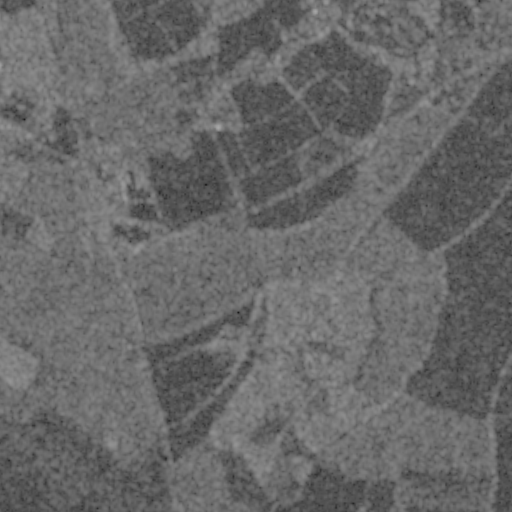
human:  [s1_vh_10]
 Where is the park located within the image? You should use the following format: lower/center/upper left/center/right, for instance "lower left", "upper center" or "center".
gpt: The park is located in the upper of the image.
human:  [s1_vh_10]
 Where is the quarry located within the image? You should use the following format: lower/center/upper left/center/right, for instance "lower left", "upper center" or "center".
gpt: The quarry is located in the center of the image.
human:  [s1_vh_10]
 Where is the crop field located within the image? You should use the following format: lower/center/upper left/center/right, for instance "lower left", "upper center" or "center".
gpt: There is no crop field in the image.

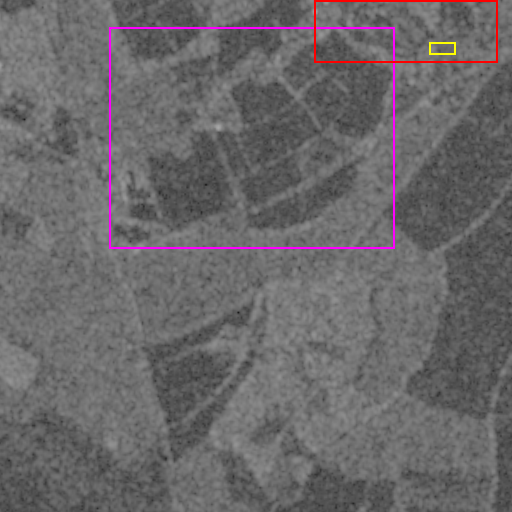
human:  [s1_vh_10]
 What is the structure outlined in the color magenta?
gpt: The structure outlined in magenta is a crop field.
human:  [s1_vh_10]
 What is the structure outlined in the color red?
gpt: The structure outlined in red is a park.
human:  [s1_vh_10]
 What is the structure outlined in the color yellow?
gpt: The structure outlined in yellow is a parking lot.
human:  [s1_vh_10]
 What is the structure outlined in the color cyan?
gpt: There is no cyan outline.